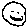
Label: smiley face